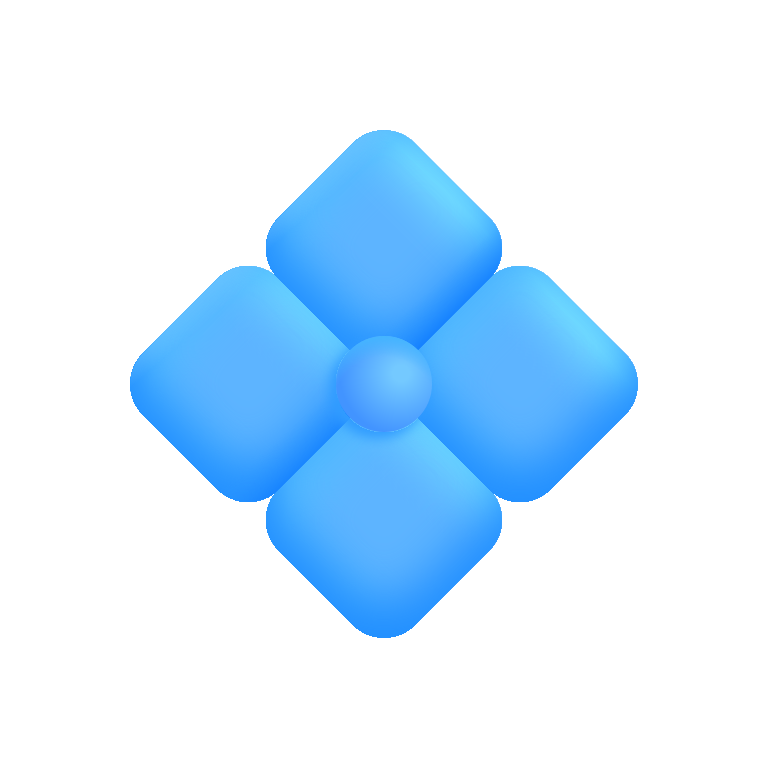
diamond with a dot color